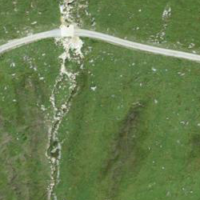
EUNIS habitat code: 26
Species observed at this site:
Saxifraga paniculata